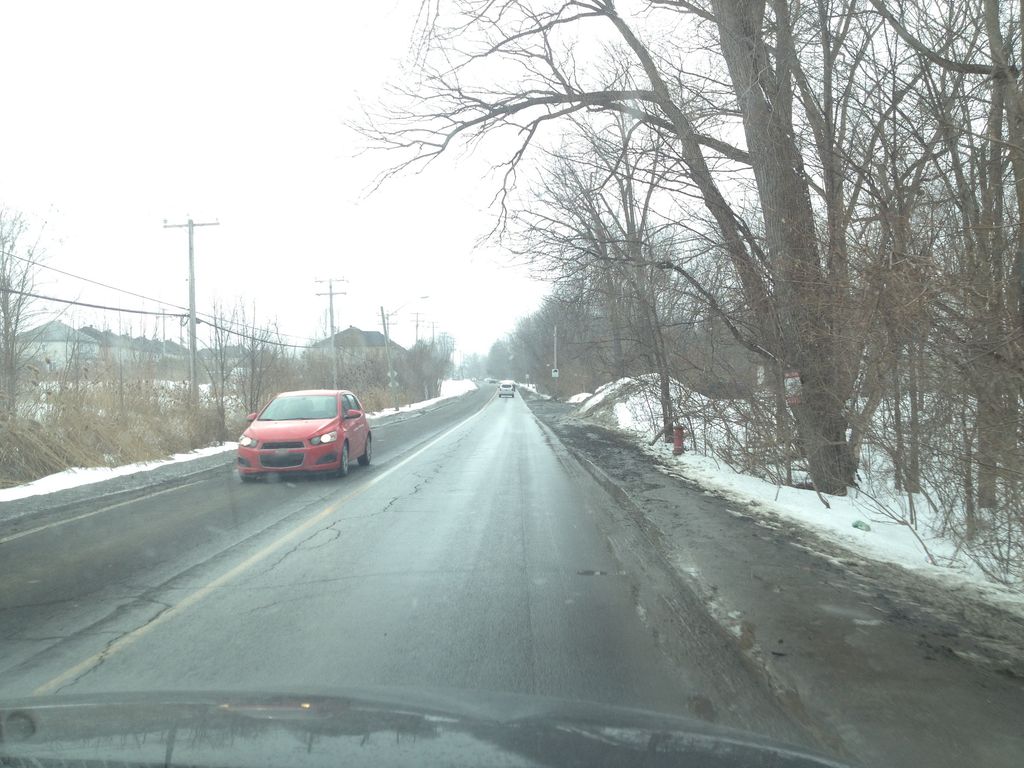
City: montreal